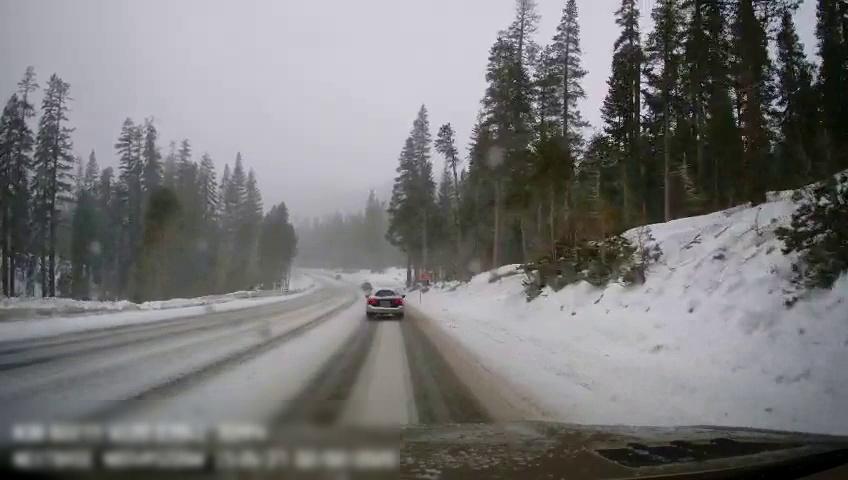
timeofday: Day
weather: Snowy
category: Drivable Space
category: Vehicles | SUV